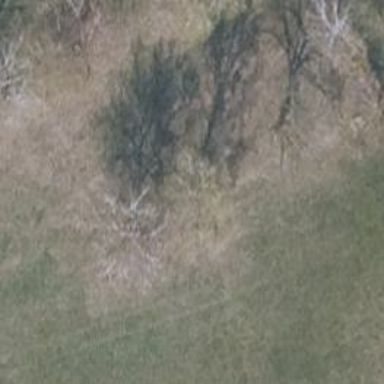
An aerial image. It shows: Hunting stand.